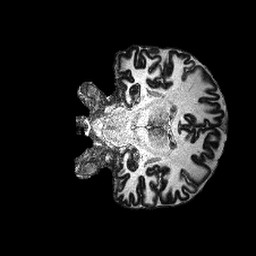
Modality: MP2RAGE
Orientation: coronal